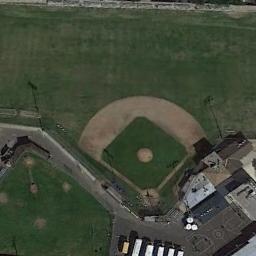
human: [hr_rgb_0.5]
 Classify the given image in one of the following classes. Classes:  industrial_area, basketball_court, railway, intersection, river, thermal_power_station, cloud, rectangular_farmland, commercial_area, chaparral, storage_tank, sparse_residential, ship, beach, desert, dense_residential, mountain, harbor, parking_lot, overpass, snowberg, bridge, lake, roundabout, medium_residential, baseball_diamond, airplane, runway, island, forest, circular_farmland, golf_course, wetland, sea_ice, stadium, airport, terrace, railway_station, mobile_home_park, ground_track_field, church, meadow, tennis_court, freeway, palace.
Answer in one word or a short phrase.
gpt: baseball_diamond